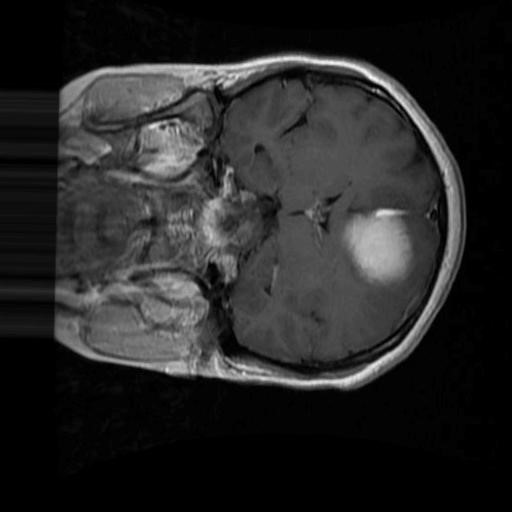
Label: brain_menin